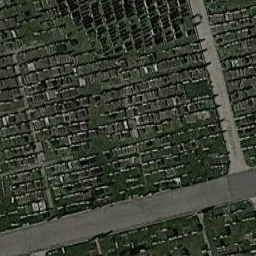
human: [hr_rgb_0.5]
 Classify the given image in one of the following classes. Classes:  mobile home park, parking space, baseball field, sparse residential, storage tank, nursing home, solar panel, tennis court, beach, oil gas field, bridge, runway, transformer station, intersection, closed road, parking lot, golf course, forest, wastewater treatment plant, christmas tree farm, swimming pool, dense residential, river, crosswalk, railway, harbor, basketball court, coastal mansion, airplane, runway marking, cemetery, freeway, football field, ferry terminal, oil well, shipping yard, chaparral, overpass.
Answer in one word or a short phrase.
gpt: cemetery